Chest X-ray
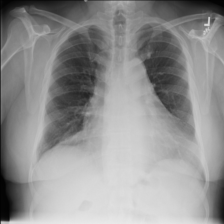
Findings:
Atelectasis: negative
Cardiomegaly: negative
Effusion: negative
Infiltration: negative
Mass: negative
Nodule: negative
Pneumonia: negative
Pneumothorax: negative
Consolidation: negative
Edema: negative
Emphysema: negative
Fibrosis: negative
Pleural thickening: negative
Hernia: negative